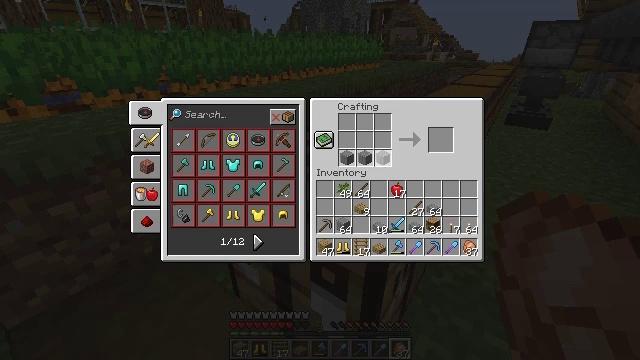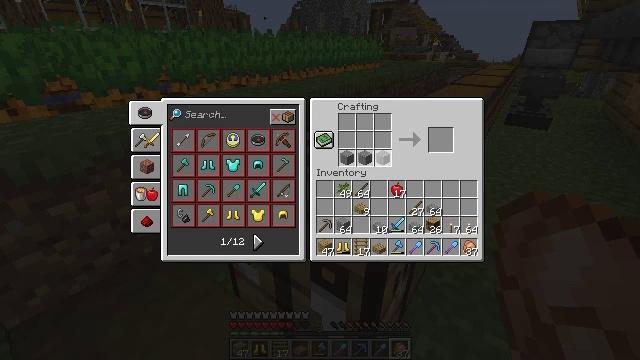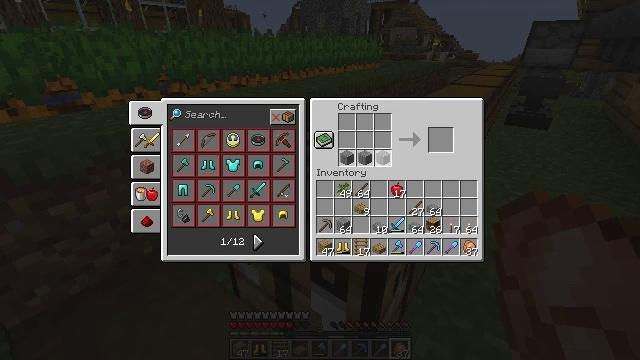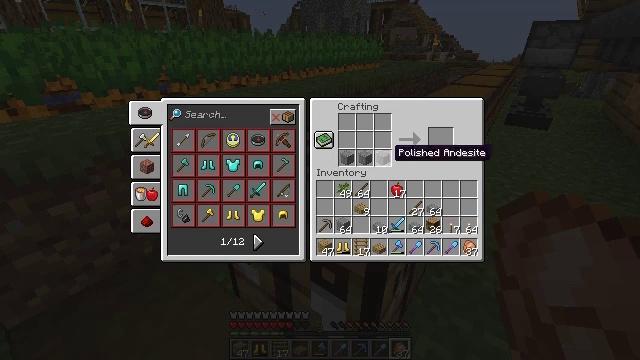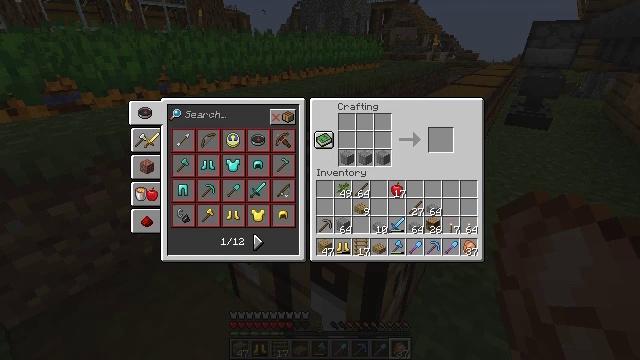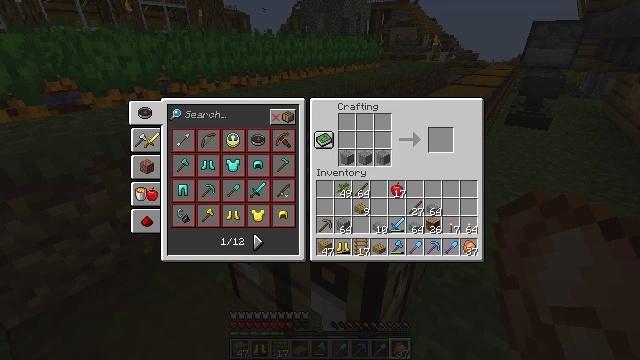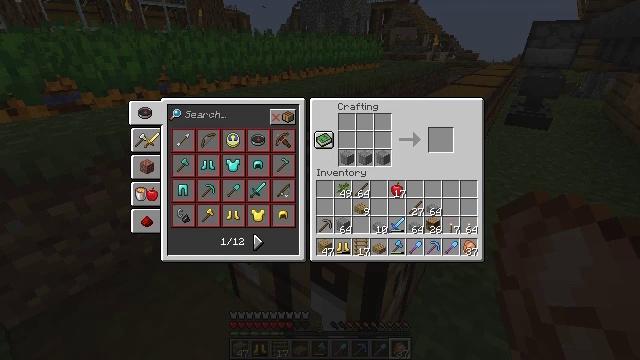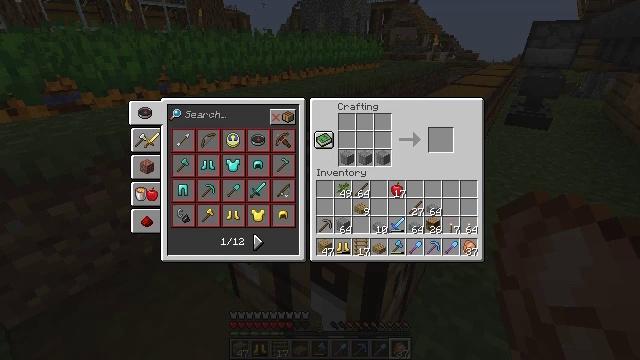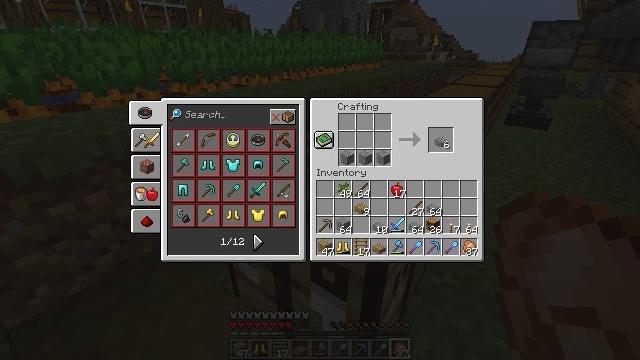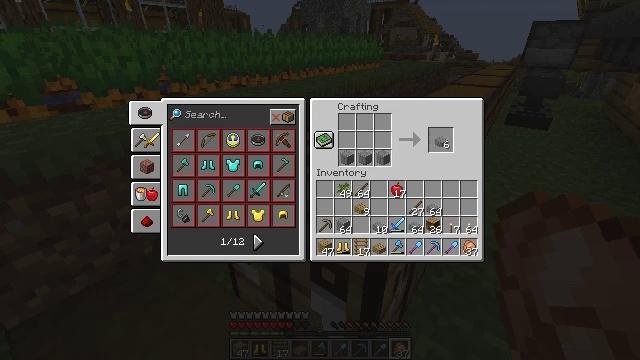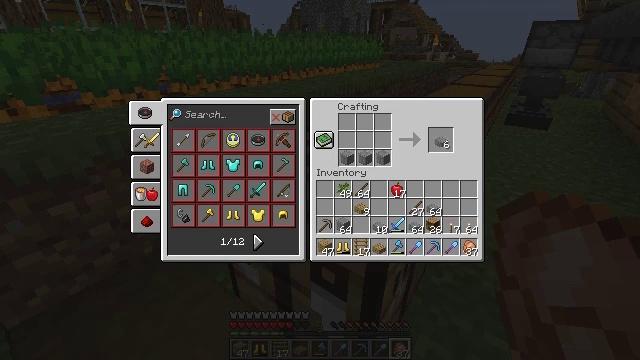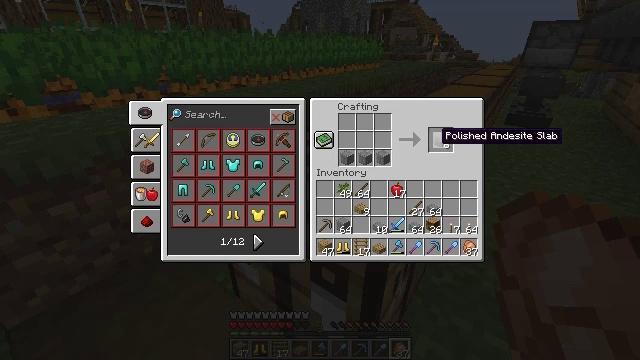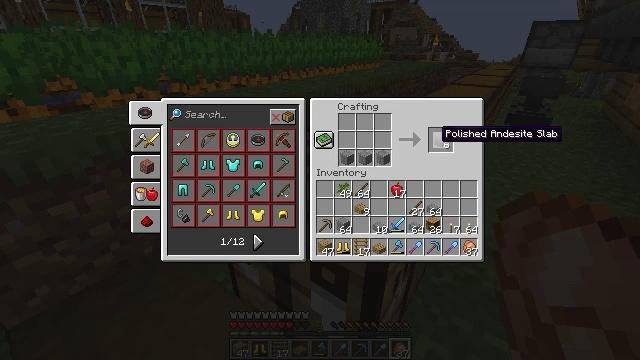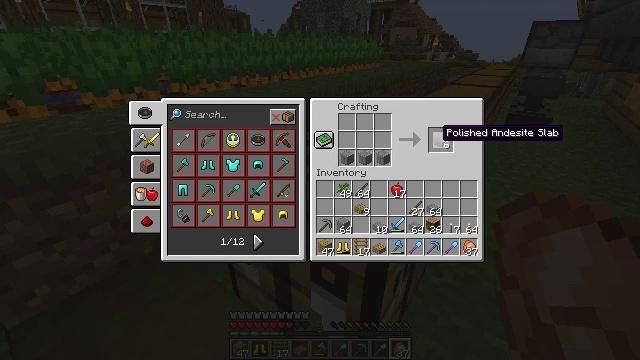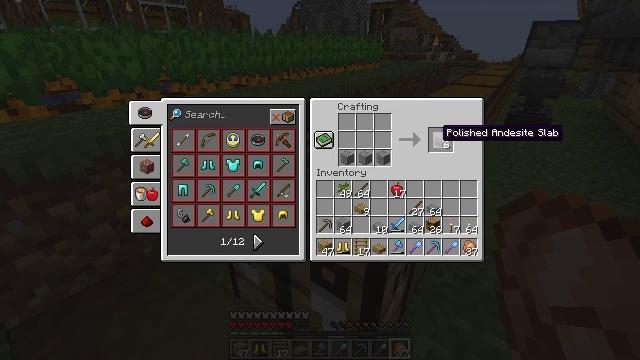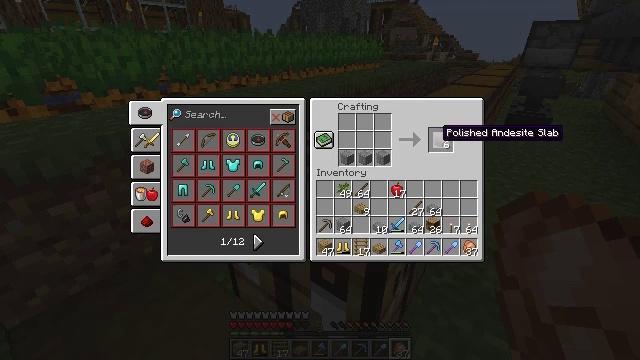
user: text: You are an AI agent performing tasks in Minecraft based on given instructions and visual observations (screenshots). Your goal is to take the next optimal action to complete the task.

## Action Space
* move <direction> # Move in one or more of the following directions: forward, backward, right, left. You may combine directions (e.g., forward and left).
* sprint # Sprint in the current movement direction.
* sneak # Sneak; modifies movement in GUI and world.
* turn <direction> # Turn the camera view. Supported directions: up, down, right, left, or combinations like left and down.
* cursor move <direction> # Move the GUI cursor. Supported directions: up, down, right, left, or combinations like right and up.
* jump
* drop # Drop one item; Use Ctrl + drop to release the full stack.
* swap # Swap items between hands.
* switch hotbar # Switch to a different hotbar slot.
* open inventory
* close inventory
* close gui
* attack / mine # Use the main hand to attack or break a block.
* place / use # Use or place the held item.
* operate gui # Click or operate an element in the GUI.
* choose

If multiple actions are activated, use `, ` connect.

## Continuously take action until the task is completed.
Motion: motion action
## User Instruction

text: Open the crafting table to make a polished andesite slab.
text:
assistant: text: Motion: sneak, operate gui
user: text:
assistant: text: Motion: sneak, operate gui
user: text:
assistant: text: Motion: sneak, cursor move right
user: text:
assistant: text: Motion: sneak, cursor move right
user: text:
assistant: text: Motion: cursor move right
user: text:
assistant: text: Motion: no_op
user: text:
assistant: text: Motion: no_op
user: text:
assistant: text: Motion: no_op
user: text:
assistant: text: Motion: no_op
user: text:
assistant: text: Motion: sneak
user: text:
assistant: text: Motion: sneak
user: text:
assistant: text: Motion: sneak
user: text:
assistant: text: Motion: sneak
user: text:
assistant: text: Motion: sneak
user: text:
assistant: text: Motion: sneak
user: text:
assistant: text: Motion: sneak
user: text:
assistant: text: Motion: sneak
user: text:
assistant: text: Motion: sneak, operate gui
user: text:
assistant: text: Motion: sneak, operate gui
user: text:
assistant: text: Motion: sneak
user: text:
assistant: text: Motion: sneak
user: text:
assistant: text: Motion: sneak
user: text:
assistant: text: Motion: sneak
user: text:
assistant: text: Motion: sneak
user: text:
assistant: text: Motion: sneak, cursor move left and down
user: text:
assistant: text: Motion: sneak, cursor move left and down
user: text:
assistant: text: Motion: cursor move left and down
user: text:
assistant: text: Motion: cursor move left and down
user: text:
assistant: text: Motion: no_op
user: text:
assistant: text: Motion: no_op